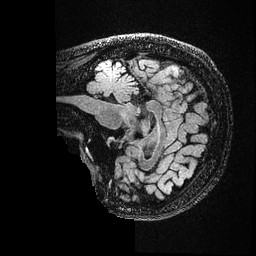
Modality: FLAIR
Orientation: sagittal
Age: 43
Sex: female
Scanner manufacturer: ge
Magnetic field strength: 3 T
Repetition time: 4.802 s
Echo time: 0.1171 s